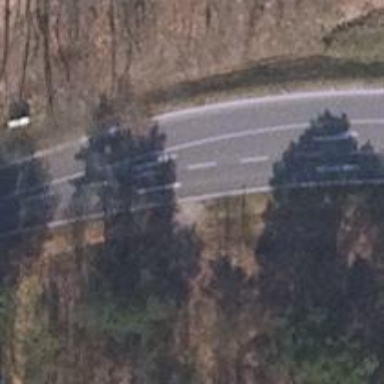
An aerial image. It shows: Primary road with asphalt surface.